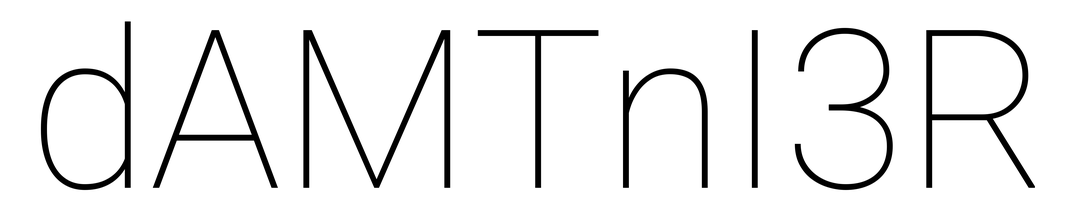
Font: Roboto_Thin